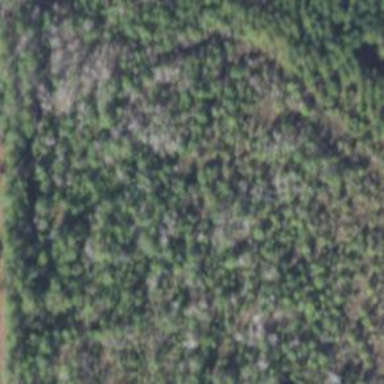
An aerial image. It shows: Mixed woodland with various types of leaves.